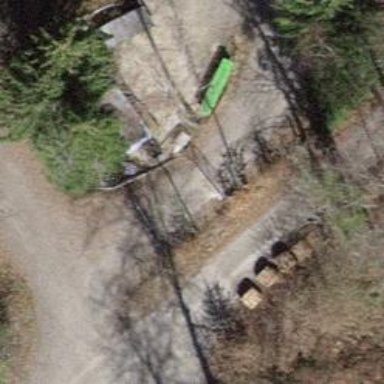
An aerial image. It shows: Gate.